Current action and preconditions to check: path_clear

Your task: For each precondition in the list above, predict whether it will hold at this action.

Consider the current scene as observed from the mobile robot's camera, and analyze the predicted future states of all dynamic agents (e.g., people, animals, vehicles, or any moving entities) within the NEXT SECOND.

IMPORTANT: Only answer "very likely" if you are absolutely certain—based on strong, clear evidence—that a dynamic agent will violate the precondition in the predicted future state. Do NOT answer "very likely" for unlikely, ambiguous, or low-probability risks.

Ask yourself for each precondition: Is there a high probability, with clear and convincing evidence, that the predicted future states of any dynamic agent will interfere with the predicted future state of the currently executing action within the NEXT SECOND, causing that precondition to fail?

Assess the risk level based on these predictions. Use "likely" or "very likely" if motions create a clear risk of interference.

Use "neutral" or "improbable" if agents are nearby but their predicted paths are clearly diverging or non-conflicting.

Failure Risk Categories: "very improbable", "improbable", "neutral", "likely", "very likely"

Answer Format: Output ONLY the probability_of_failure value from these categories: "very improbable", "improbable", "neutral", "likely", "very likely"

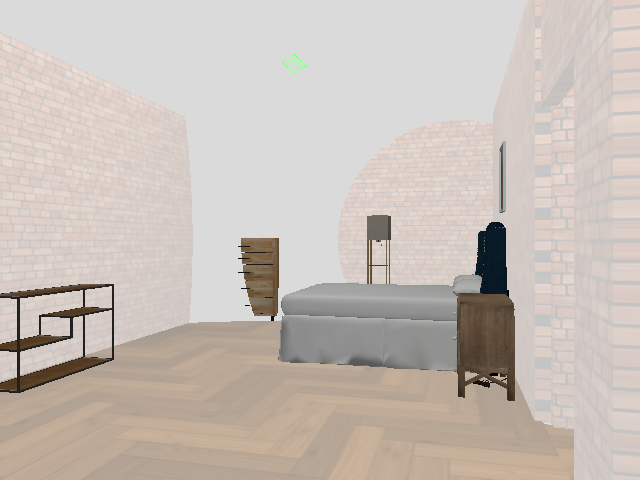

Answer: very improbable